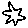
Label: star